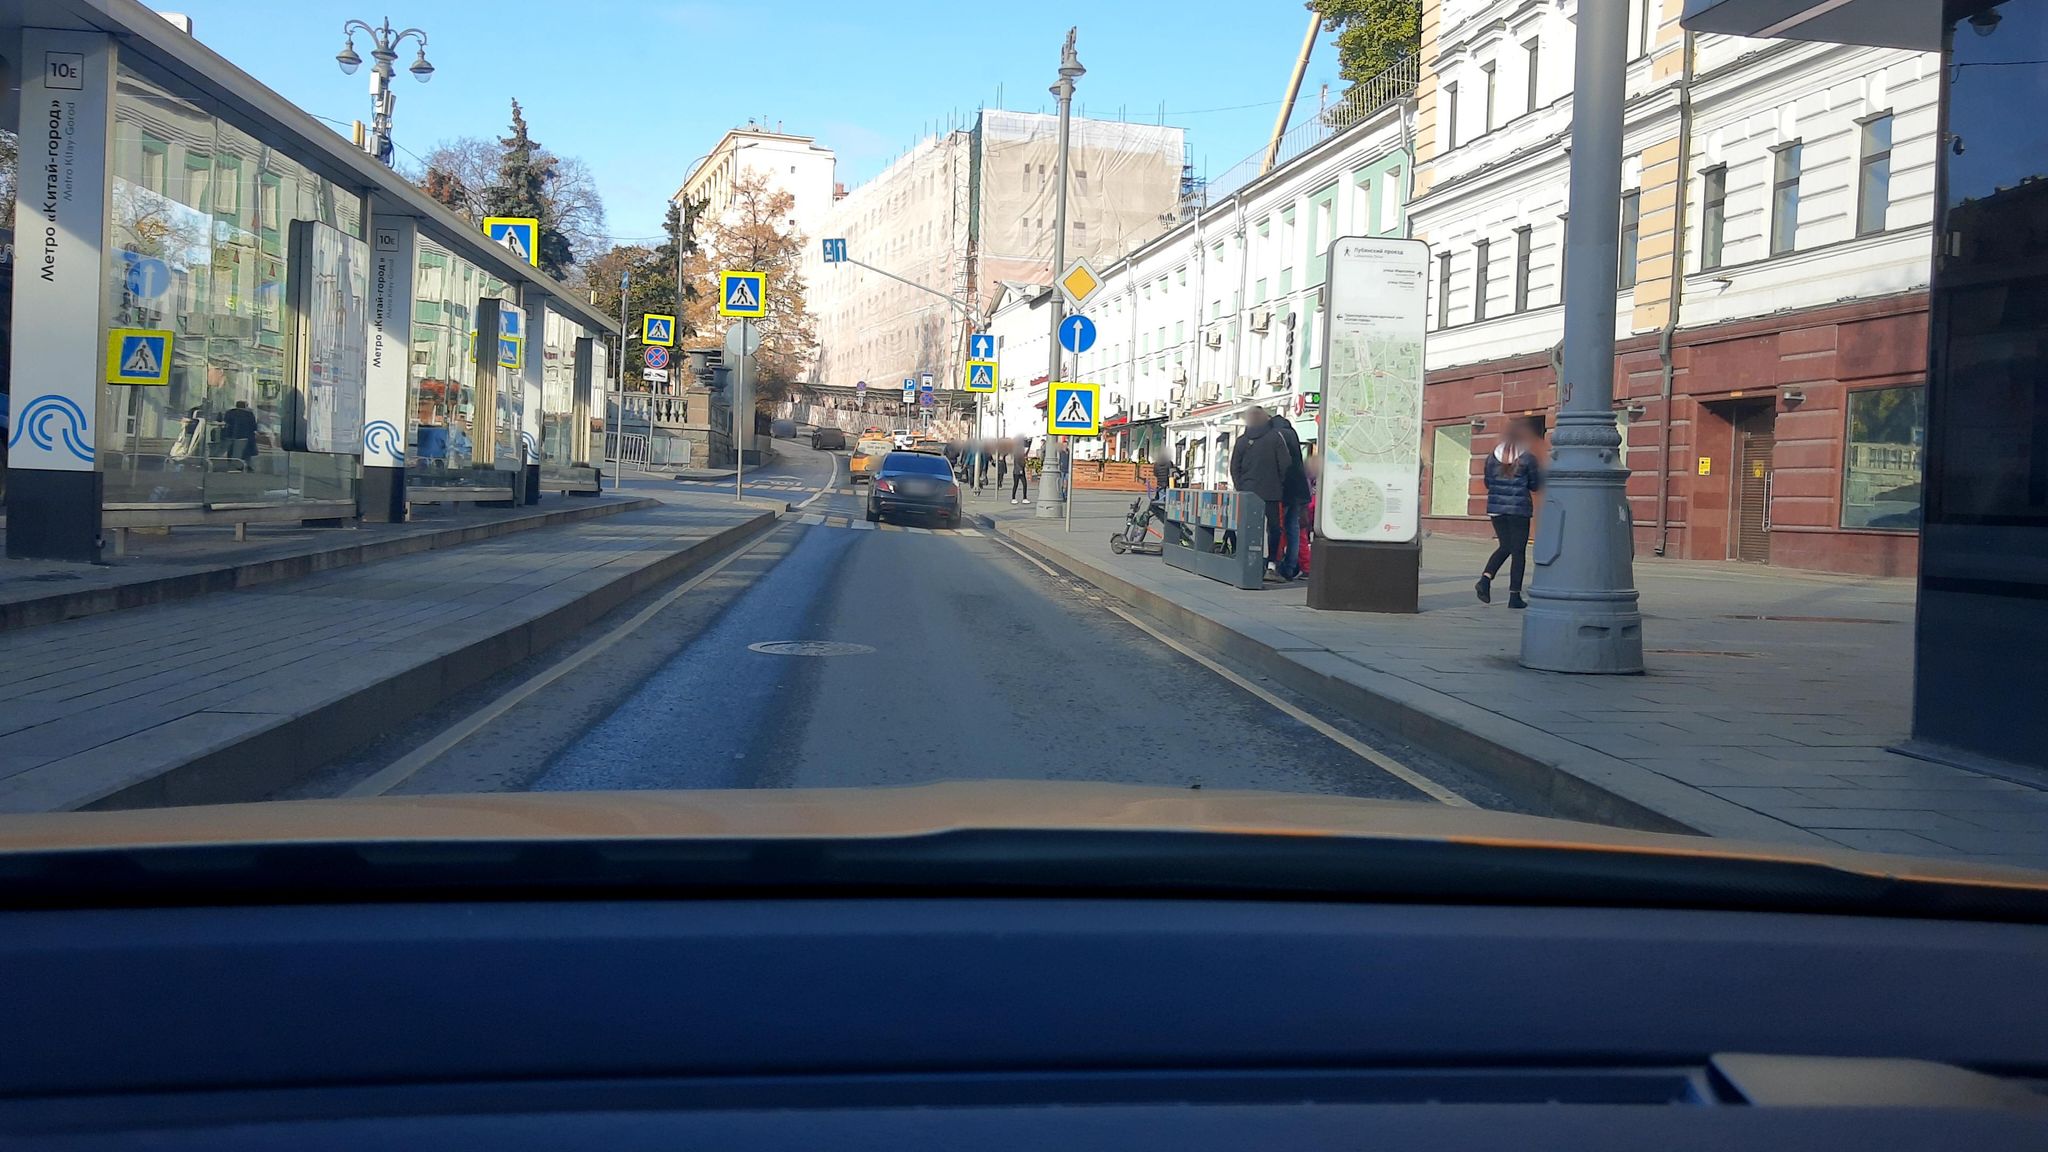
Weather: clear
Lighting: day
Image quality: good
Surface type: driving surface
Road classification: footway
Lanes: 1
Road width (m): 2.1
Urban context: urban centre
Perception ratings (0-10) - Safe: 3.97, Lively: 8.91, Beautiful: 5.51, Boring: 2.17, Depressing: 4.59, Wealthy: 6.82